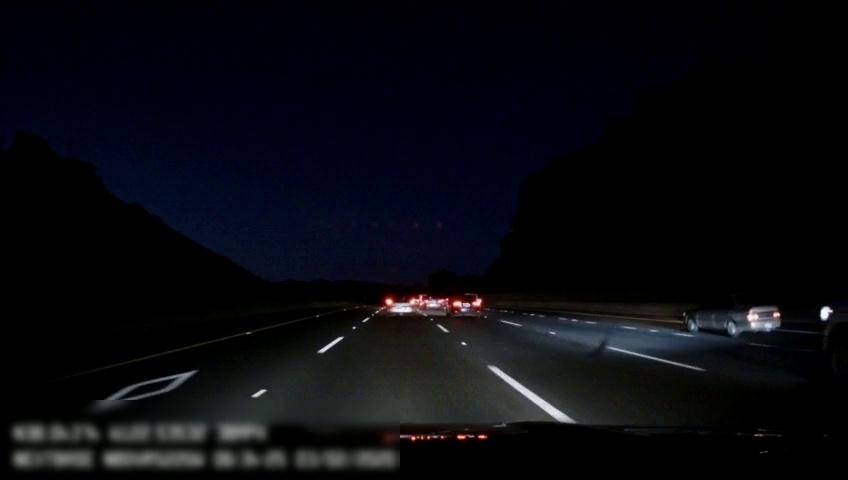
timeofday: Night
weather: Other
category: Drivable Space
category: Vehicles | SUV
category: Vehicles | Car
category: Vehicles | SUV
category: Vehicles | Car
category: Vehicles | Truck
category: Lanes | Alternate Lane
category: Lanes | Current Lane
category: Lanes | Current Lane
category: Lanes | Alternate Lane
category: Lanes | Alternate Lane
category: Lanes | Alternate Lane